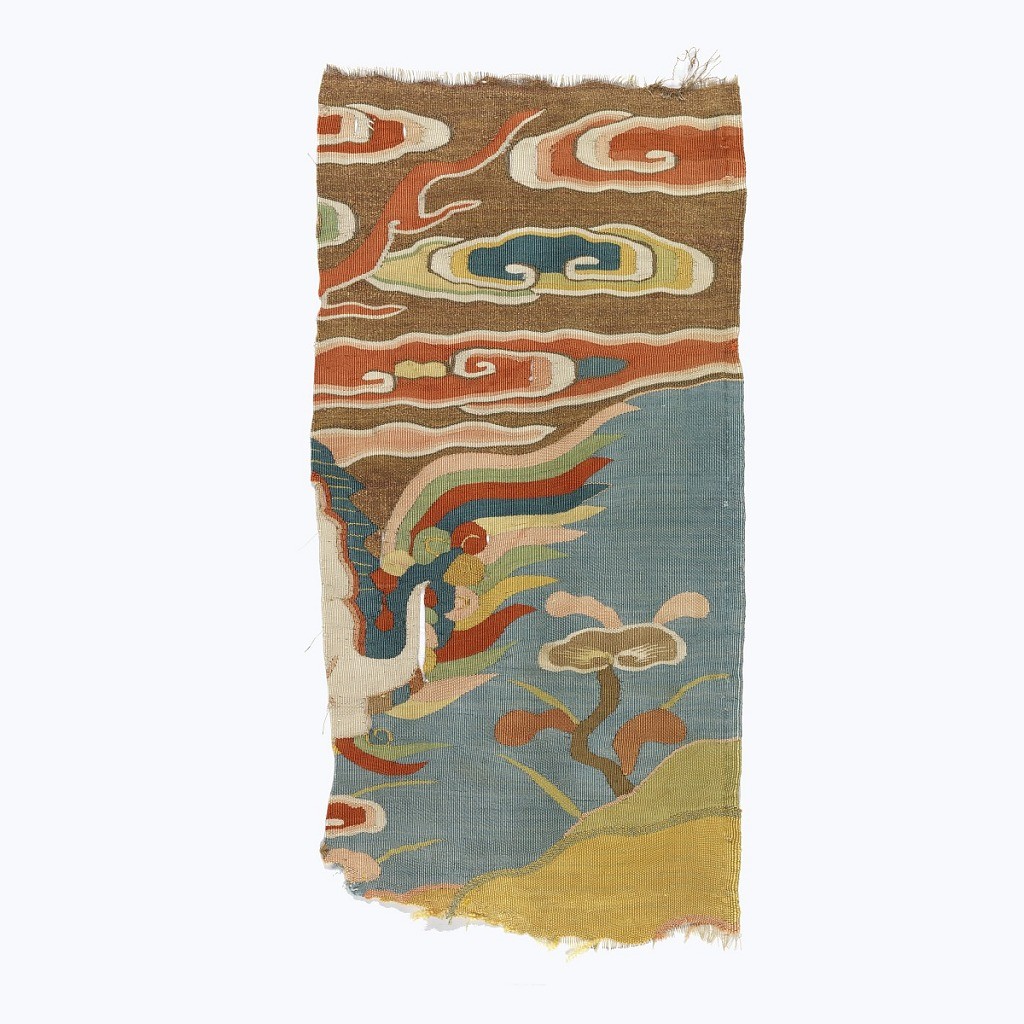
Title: Fragment of a rank badge
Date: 15th–17th century
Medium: silk, metallic Technique: plain weave with discontinuous wefts (tapestry or k'ossu)
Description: Fragment of a rank badgeshowing part of a bird, an auspicious fungus growing from a rock, and a cloud background.